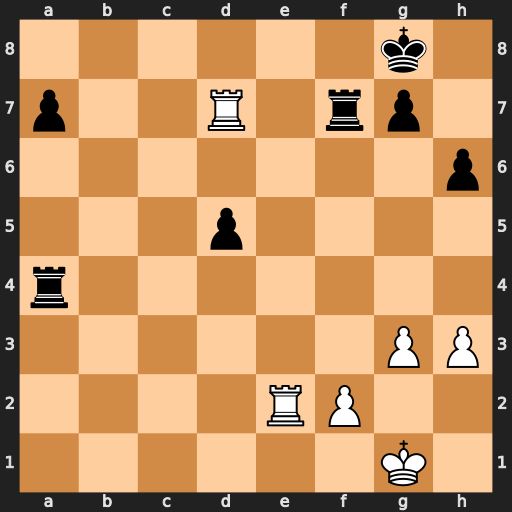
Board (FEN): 6k1/p2R1rp1/7p/3p4/r7/6PP/4RP2/6K1
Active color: w
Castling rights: -
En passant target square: -
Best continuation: Re8+ Rf8 Ree7 Kh8 Rxg7